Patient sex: M
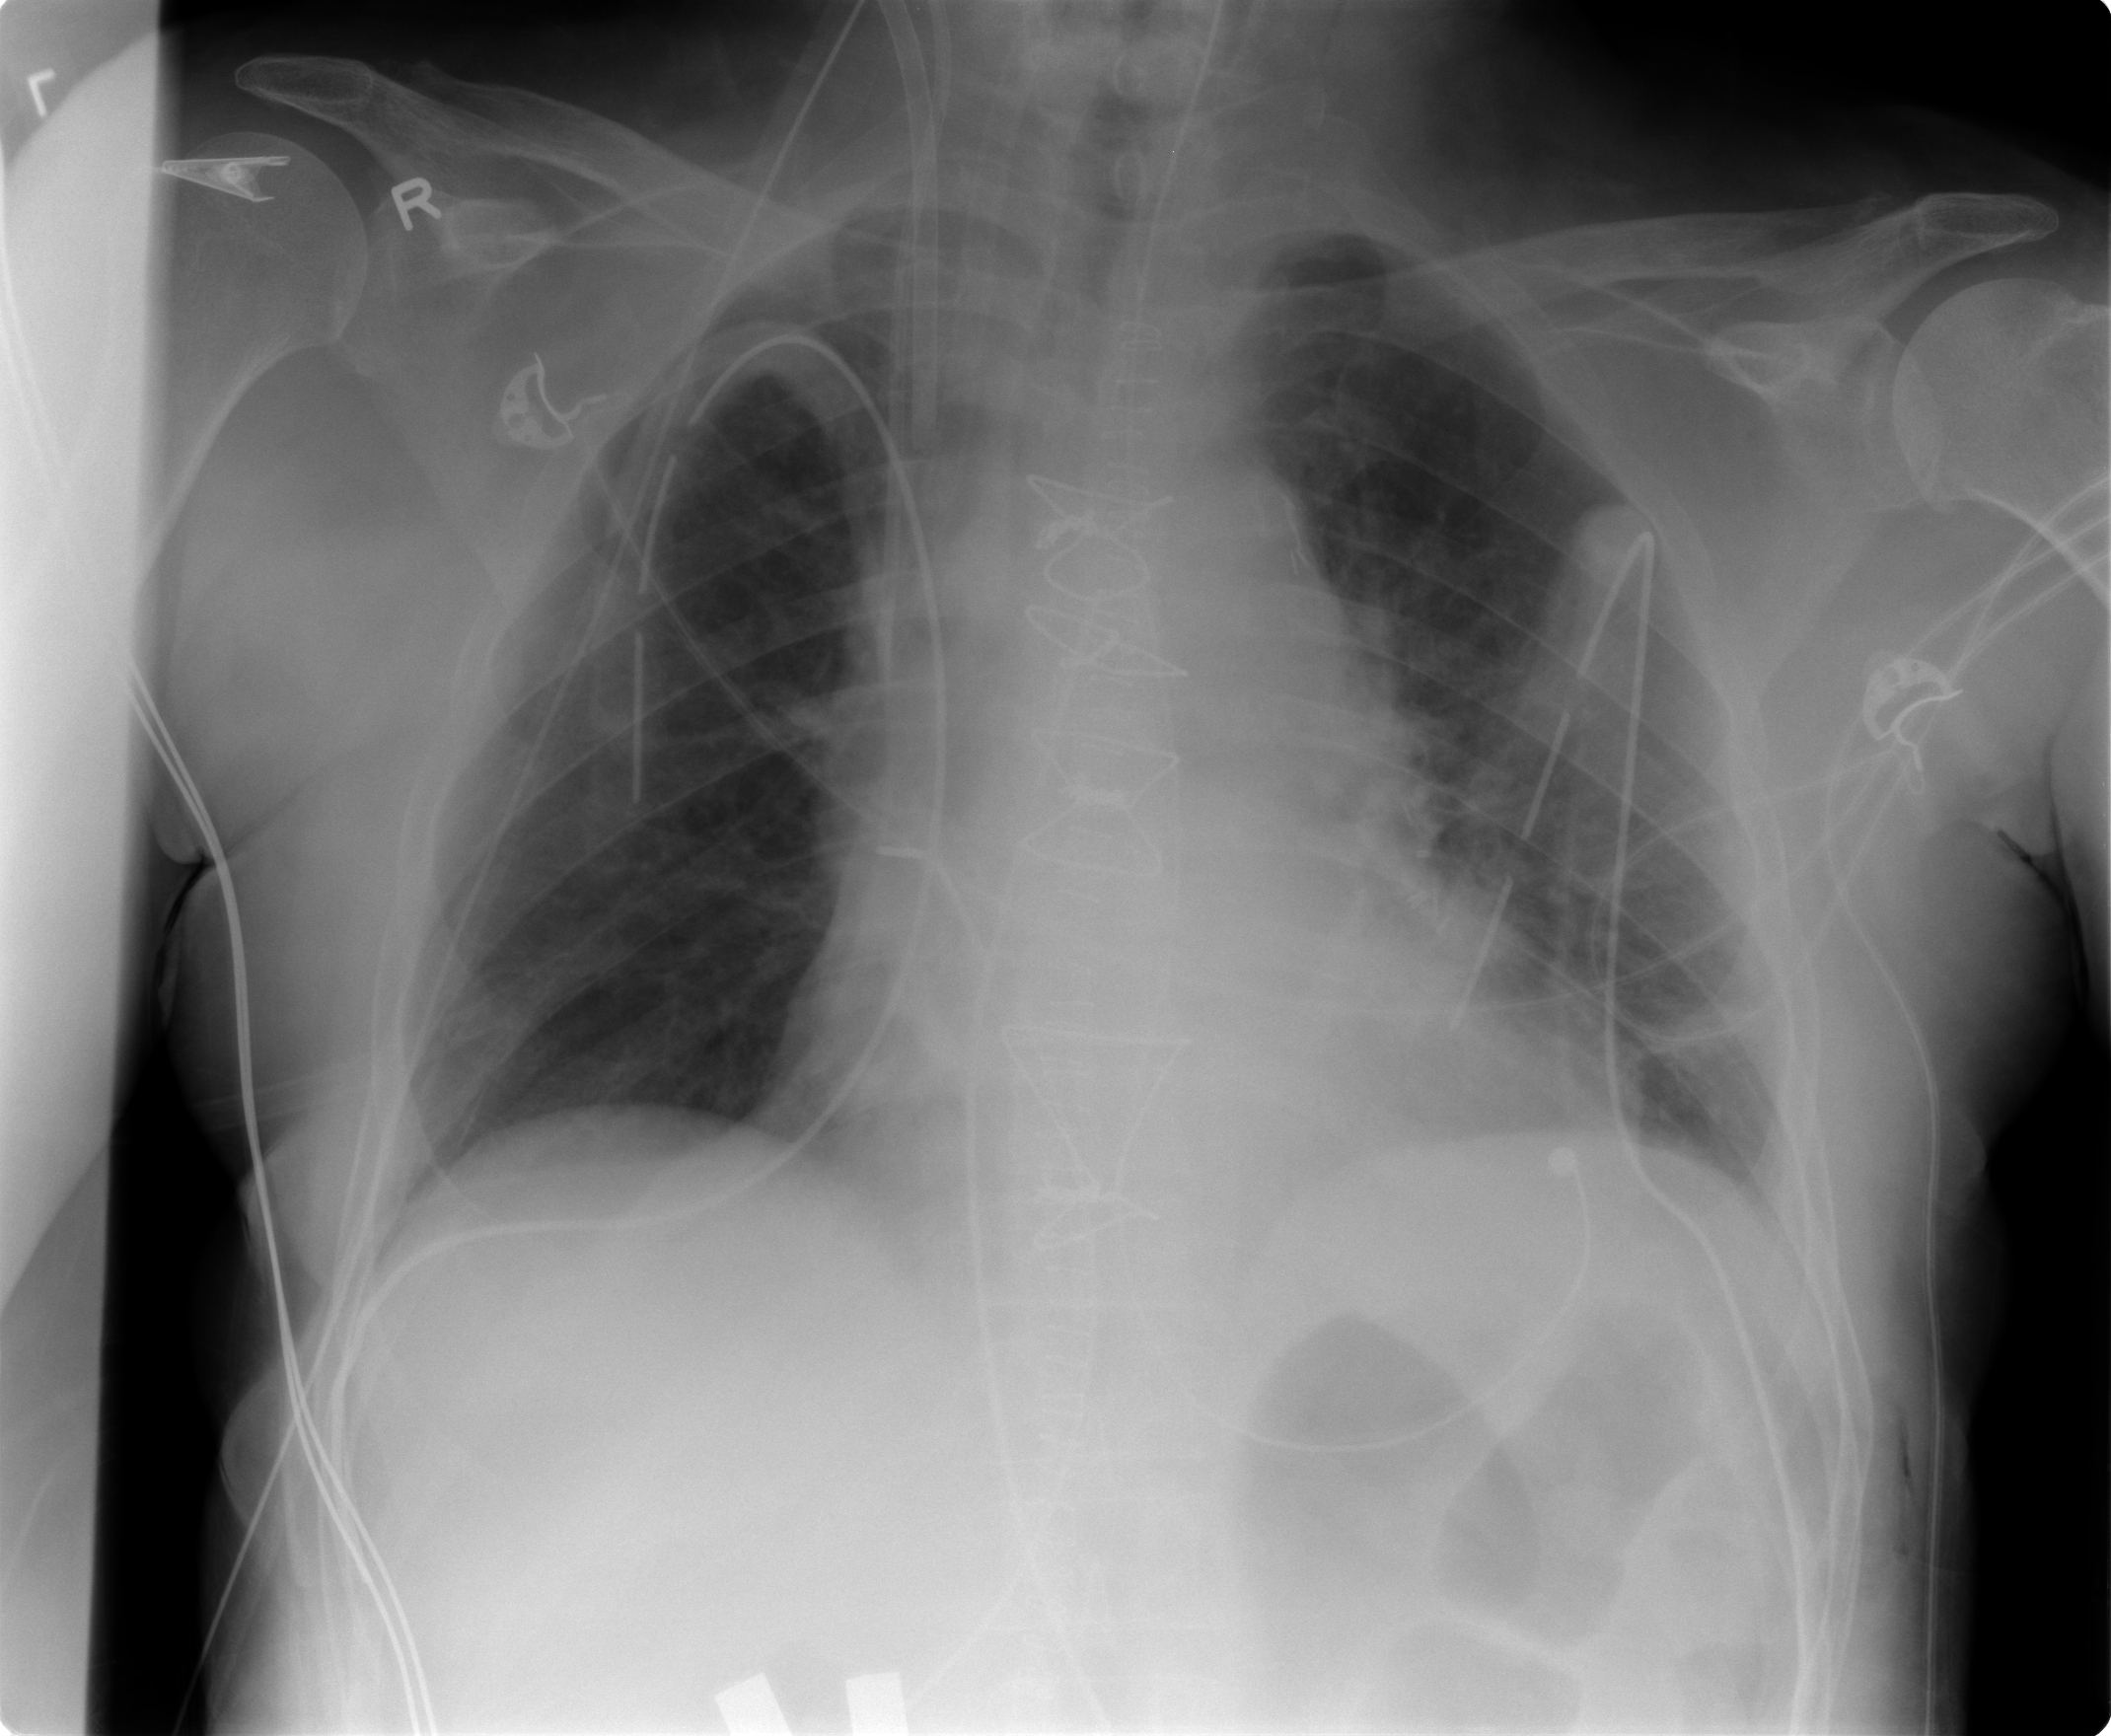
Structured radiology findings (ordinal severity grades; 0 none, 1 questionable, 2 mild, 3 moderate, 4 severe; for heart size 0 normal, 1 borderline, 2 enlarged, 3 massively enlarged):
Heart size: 0
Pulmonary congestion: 2
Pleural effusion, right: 0
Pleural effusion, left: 0
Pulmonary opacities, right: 0
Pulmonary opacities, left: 0
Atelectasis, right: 0
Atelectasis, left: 2